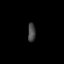
Tissue: prostate
Cell type: Myeloid cells
Senescence score: 0.3525
Nuclear area (px): 142
Mean DAPI intensity: 69.282